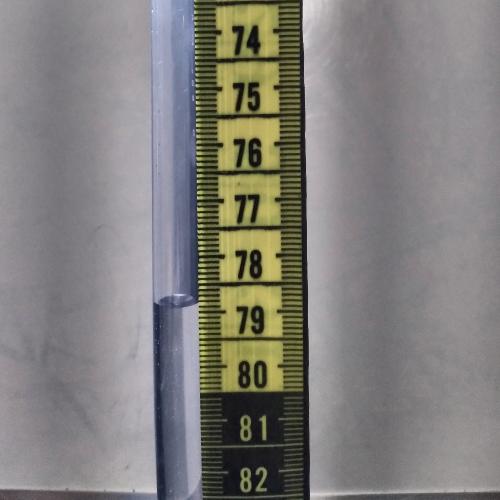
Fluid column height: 78.8 cm